Interaction volume radius: 5 \u00c5
Interaction volume height: 20 \u00c5
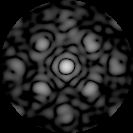
Disorder parameter: 0.5484